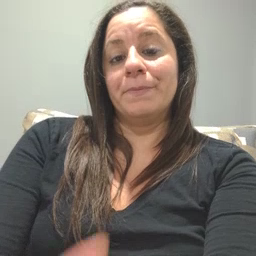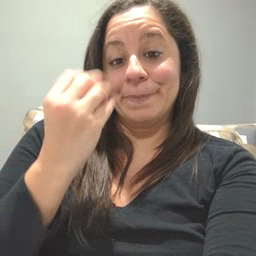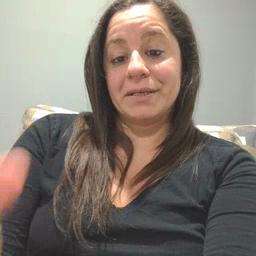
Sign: many